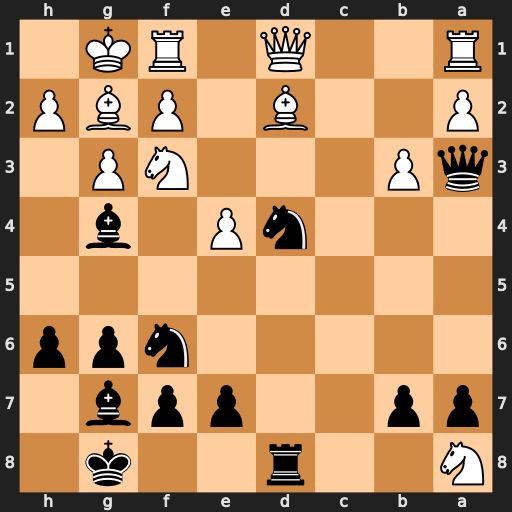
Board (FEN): N2r2k1/pp2ppb1/5npp/8/3nP1b1/qP3NP1/P2B1PBP/R2Q1RK1
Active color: b
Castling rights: -
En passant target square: -
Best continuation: Nxe4 Nxd4 Bxd1